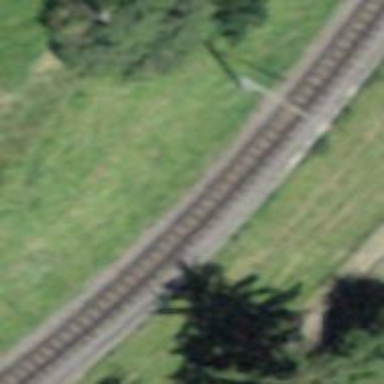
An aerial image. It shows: Narrow-gauge railway with 1 track. The tracks are electrified with contact line.